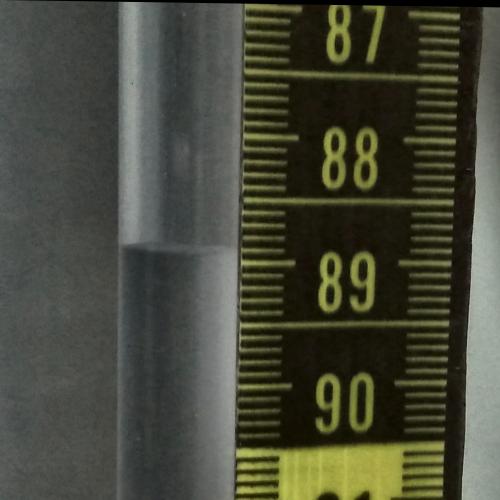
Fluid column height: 88.9 cm